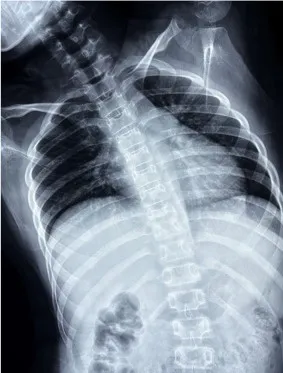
(A) Standing spinal x-rays showed heavier right scoliosis.
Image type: radiology (x_ray)